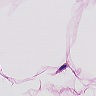
Metastatic tissue present: no